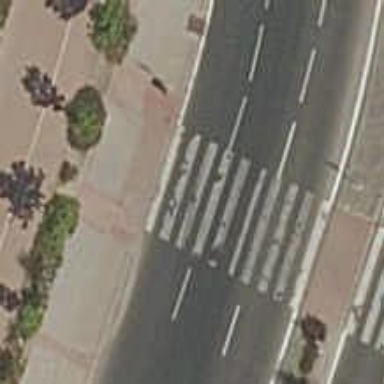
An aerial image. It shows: Marked crossing on the road.